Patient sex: M
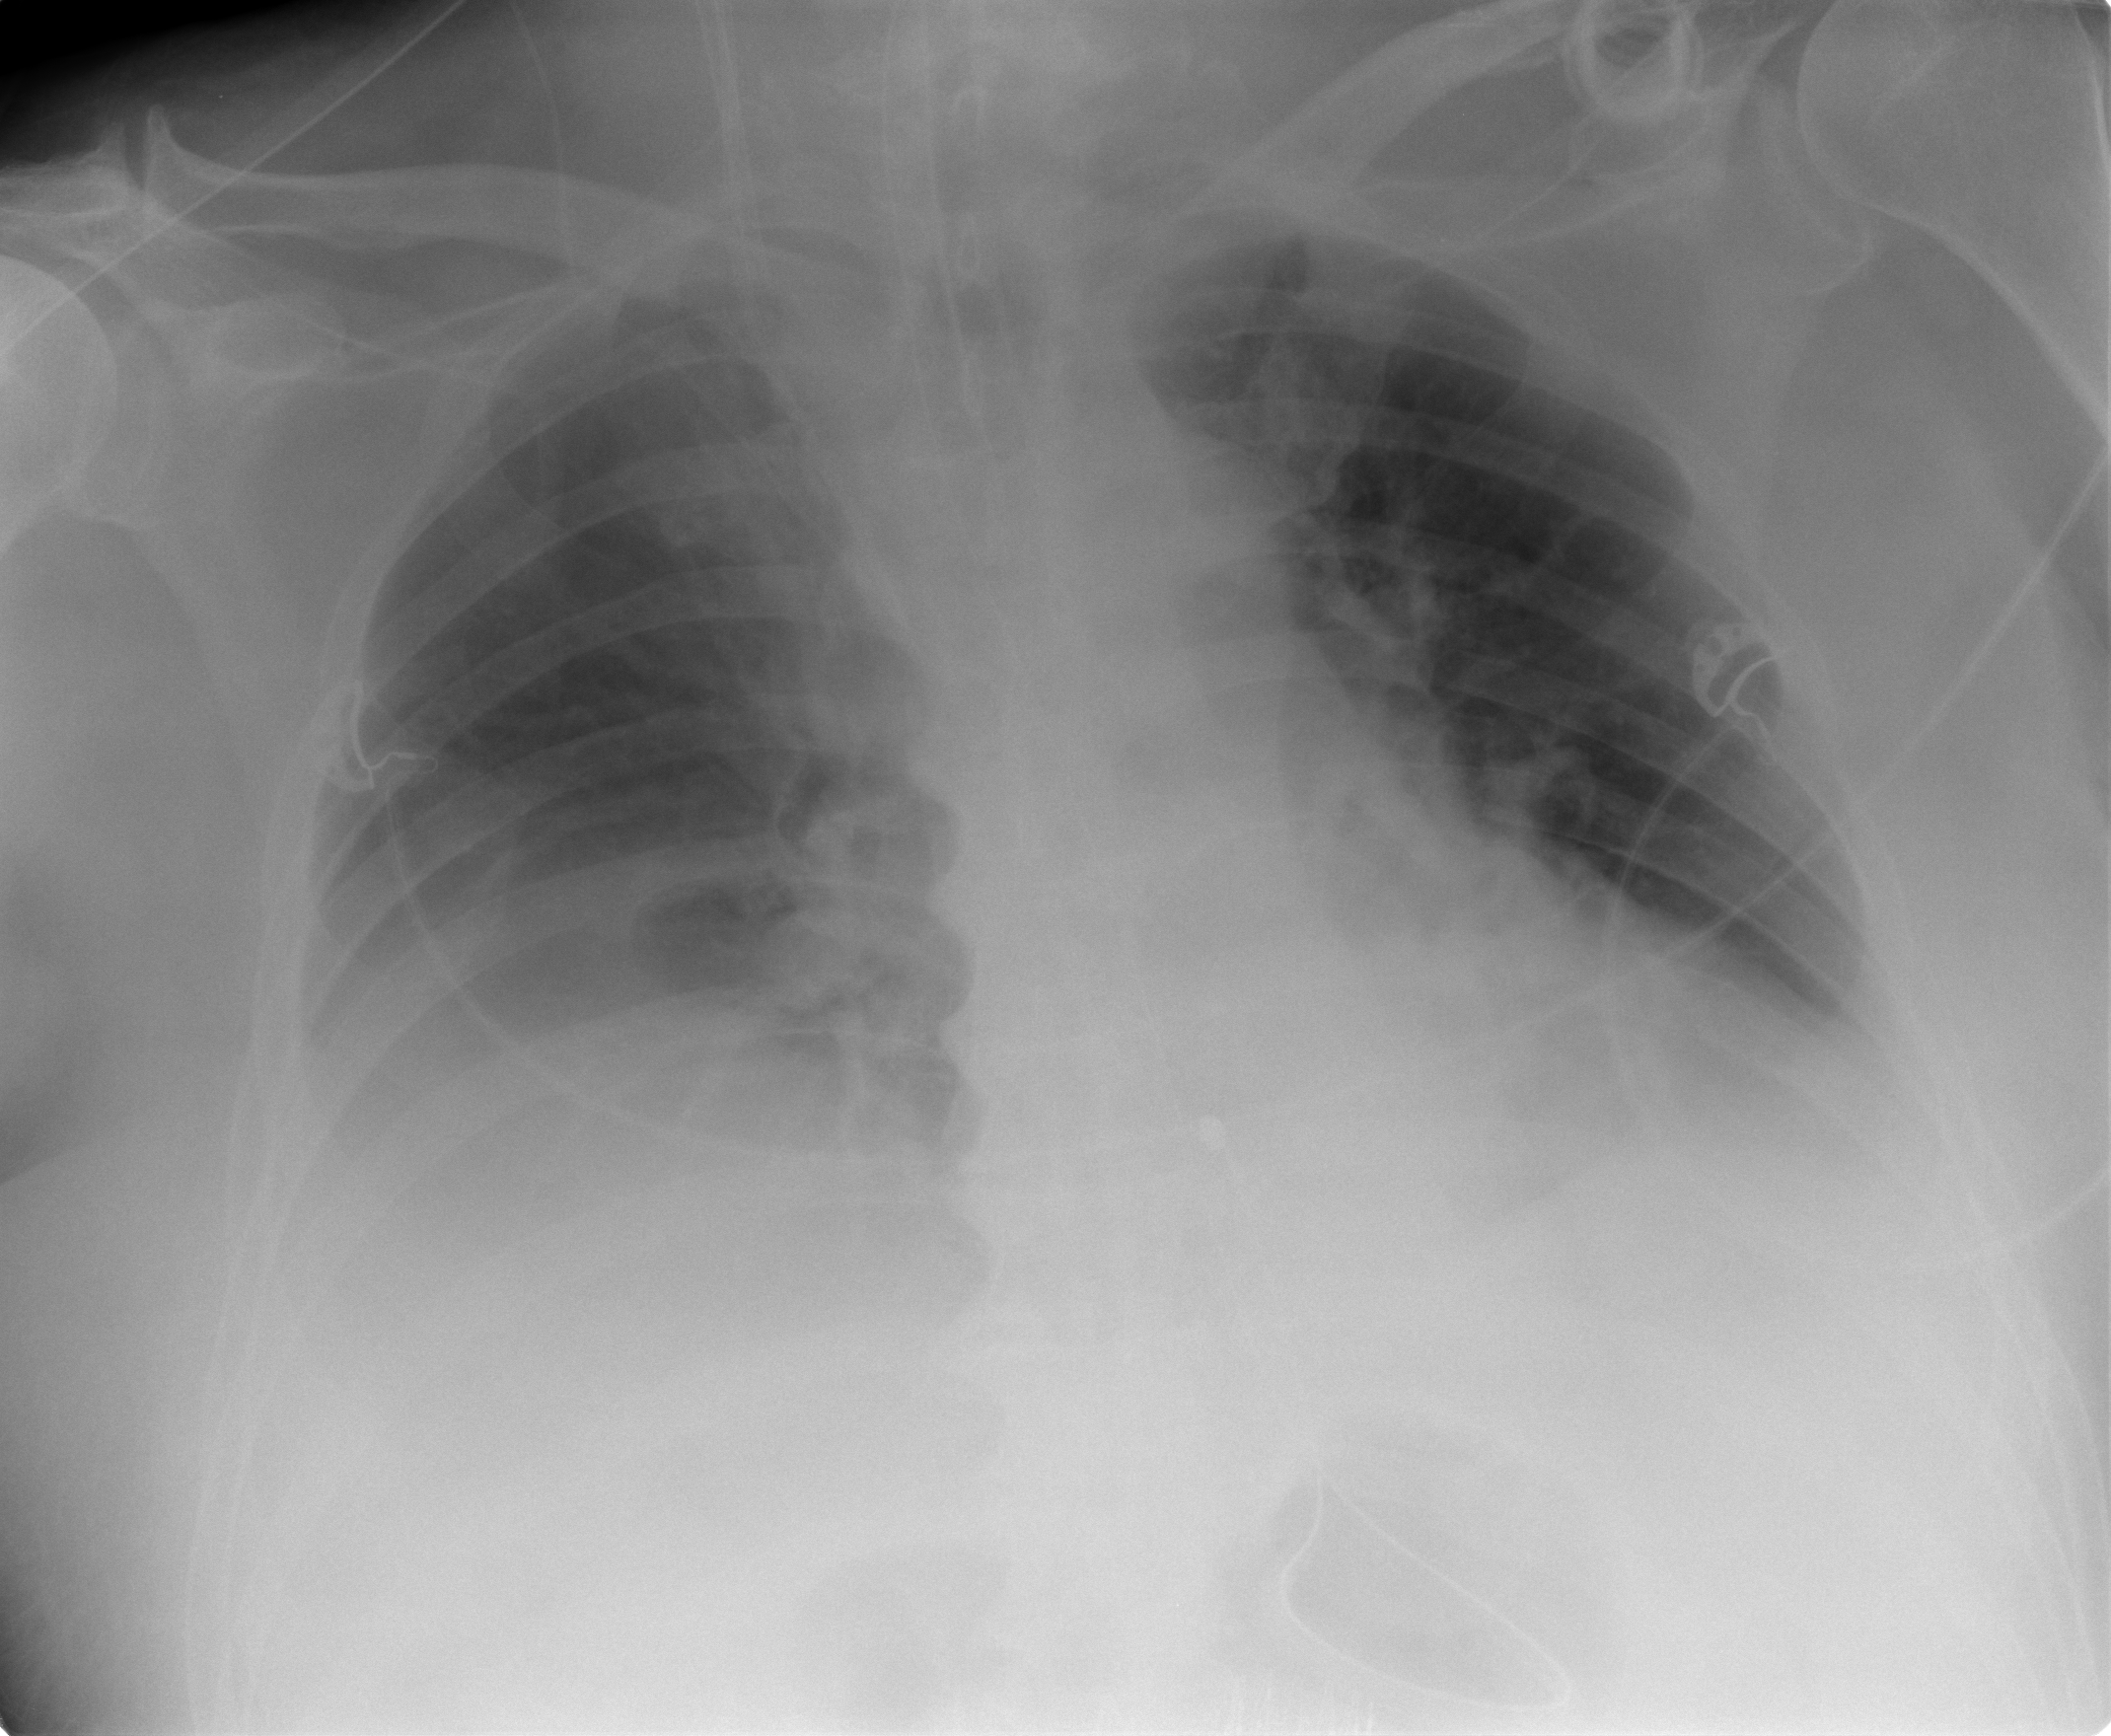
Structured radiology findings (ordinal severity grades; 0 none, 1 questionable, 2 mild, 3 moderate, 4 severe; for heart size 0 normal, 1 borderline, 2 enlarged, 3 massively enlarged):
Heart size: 0
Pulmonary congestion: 2
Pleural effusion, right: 2
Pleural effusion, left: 2
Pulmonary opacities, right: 0
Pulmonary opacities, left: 0
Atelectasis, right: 2
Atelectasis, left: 2